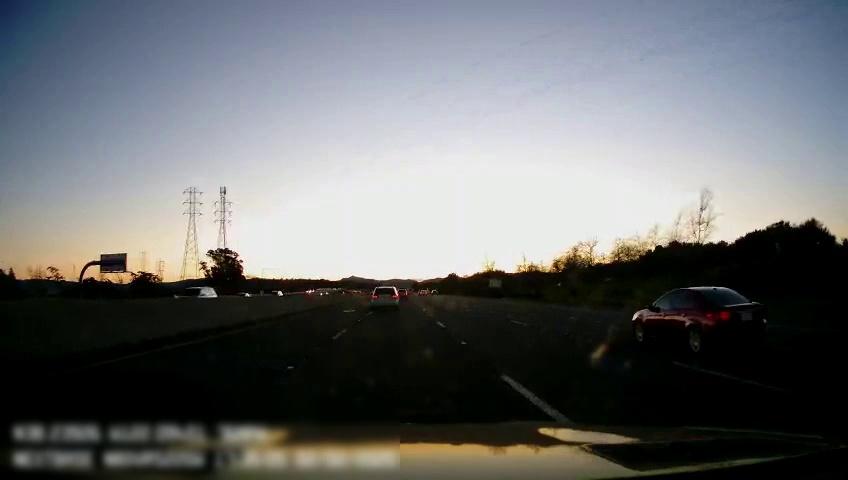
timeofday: Dusk/Dawn/Twilight
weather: Sunny
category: Drivable Space
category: Vehicles | SUV
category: Vehicles | Car
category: Vehicles | SUV
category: Vehicles | Car
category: Vehicles | SUV
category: Vehicles | Car
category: Lanes | Alternate Lane
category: Lanes | Current Lane
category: Lanes | Current Lane
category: Lanes | Alternate Lane
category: Lanes | Alternate Lane
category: Lanes | Alternate Lane